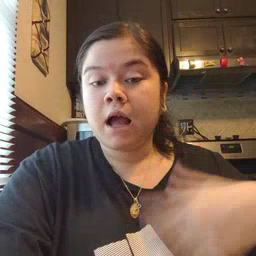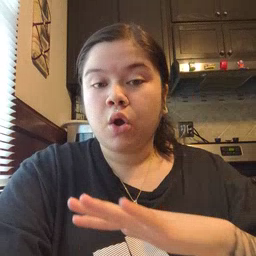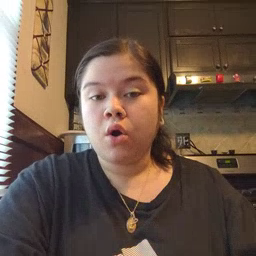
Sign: backyard